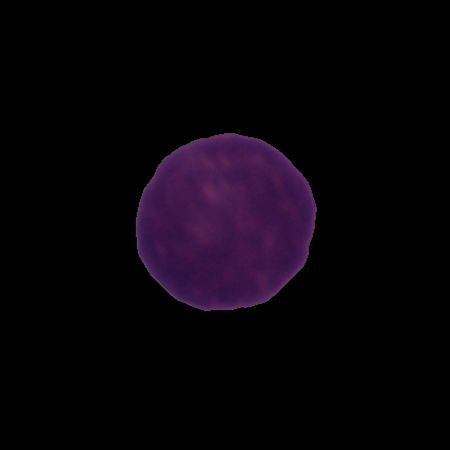
Label: healthy